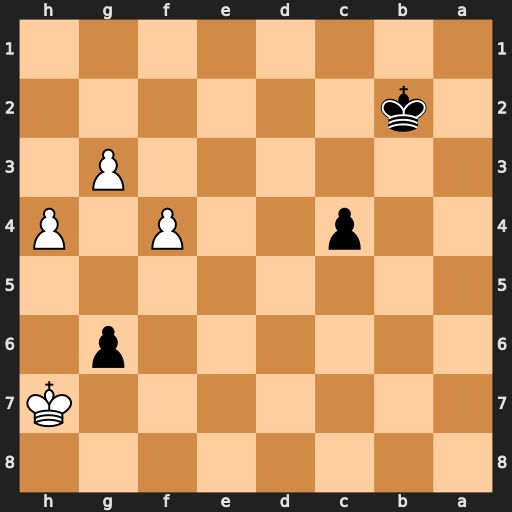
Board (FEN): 8/7K/6p1/8/2p2P1P/6P1/1k6/8
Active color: b
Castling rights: -
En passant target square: -
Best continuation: c3 Kxg6 c2 f5 c1=Q